Question: Count the number of objects in the diagram.
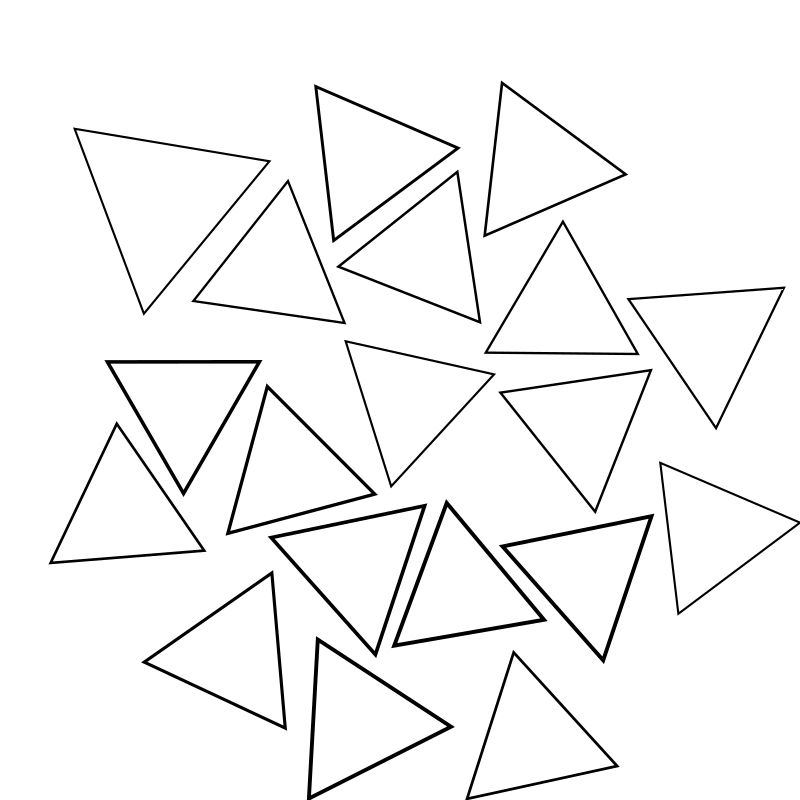
Answer: 19